Question: I'm new to SQL and one of my project is to find transition states of issue from one status to another (see enclosed image) stored in MySQL JIRA database.
I sorted all data based on issue id followed by transition dates to order the data.
If you look at the first two rows you would see transition date of an issue from open to fixing. On the second row the same issue moves from fixing to on hold. I need to find out the days issue remained in Fixing state.
In excel or using 2D arrays it doesn't seem that difficult but with SQL ... it seems impossible. Any suggestion and pointers kindly appreciated :).

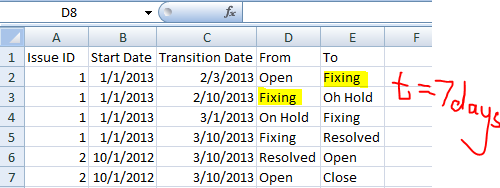
Answer: I created a table based on what you mentioned and here is the schema and the query.
'''
CREATE TABLE tableName
(
tID int ,
startDate date,
transitionDate date,
fromStatus varchar(10),
toStatus varchar(10)
);
'''
Pay extra attention to the 'NOT EXISTS' subquery. tID 1 goes in and out of 'fixing' so this takes care of incorrect calculations.
'''
SELECT t1.tID, sum(t2.transitionDate - t1.transitionDate)
FROM tableName t1, tableName t2
WHERE t1.tID = t2.tID AND t1.toStatus = "F" AND t2.fromStatus = "F"
AND t1.transitionDate <= t2.transitionDate AND
NOT EXISTS (SELECT * FROM tableName t3 where t3.toStatus = "F" AND
t3.transitionDate != t1.transitionDate AND
t3.transitionDate != t2.transitionDate AND
t3.transitionDate BETWEEN t1.transitionDate AND t2.transitionDate)
GROUP BY t1.tID
'''
If you want the counts for every time the issue was being fixed -
'''
SELECT t1.tID, (t2.transitionDate - t1.transitionDate)
FROM tableName t1, tableName t2
WHERE t1.tID = t2.tID AND t1.toStatus = "F" AND t2.fromStatus = "F"
AND t1.transitionDate <= t2.transitionDate AND
NOT EXISTS (SELECT * FROM tableName t3 where t3.toStatus = "F" AND
t3.transitionDate != t1.transitionDate AND
t3.transitionDate != t2.transitionDate AND
t3.transitionDate BETWEEN t1.transitionDate AND t2.transitionDate)
GROUP BY t1.tID, t1.transitionDate
'''
<URL>
If possible add a primary key (identity) so that the date comparisons can be replaced by the primary key.